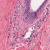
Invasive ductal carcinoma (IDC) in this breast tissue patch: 0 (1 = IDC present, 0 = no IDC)